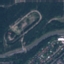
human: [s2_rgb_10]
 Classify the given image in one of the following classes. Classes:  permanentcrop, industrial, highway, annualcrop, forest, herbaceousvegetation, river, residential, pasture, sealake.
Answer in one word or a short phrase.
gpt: Highway